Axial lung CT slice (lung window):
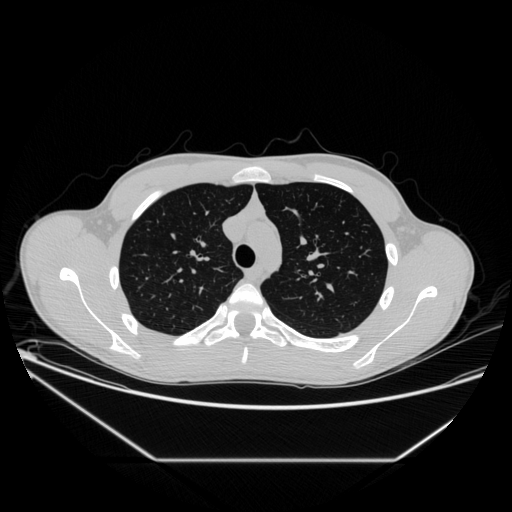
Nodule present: no